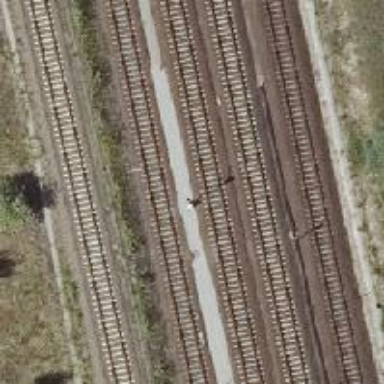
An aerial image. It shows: Railway signal.